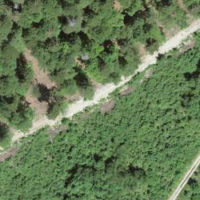
EUNIS habitat code: 43
Species observed at this site:
Fagus sylvatica
Campanula trachelium